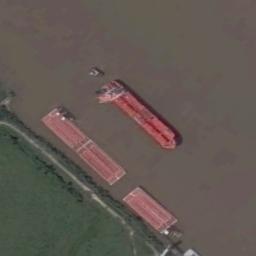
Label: ship